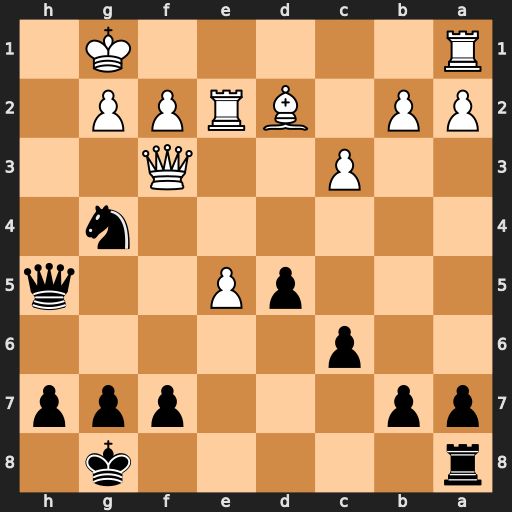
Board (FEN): r5k1/pp3ppp/2p5/3pP2q/6n1/2P2Q2/PP1BRPP1/R5K1
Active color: b
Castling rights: -
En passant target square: -
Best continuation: Qh2+ Kf1 Qh1#